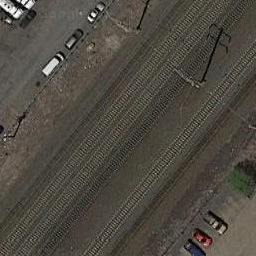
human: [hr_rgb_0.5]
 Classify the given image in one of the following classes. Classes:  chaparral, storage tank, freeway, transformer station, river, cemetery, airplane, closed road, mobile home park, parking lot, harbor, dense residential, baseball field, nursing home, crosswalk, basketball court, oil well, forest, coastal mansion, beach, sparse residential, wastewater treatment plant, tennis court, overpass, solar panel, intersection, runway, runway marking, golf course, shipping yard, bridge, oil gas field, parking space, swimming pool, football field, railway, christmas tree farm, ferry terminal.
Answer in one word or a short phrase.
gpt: railway